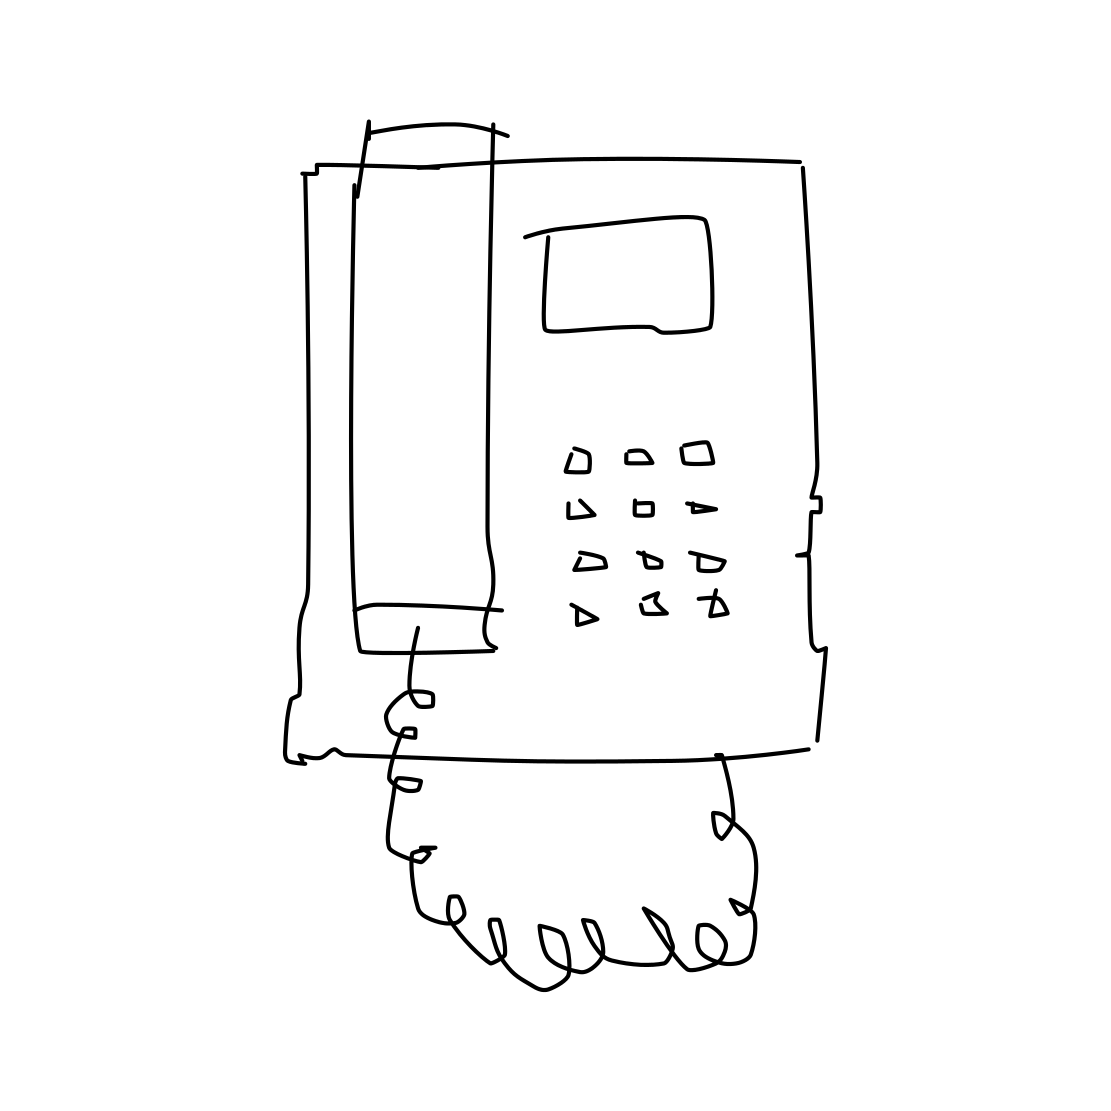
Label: telephone